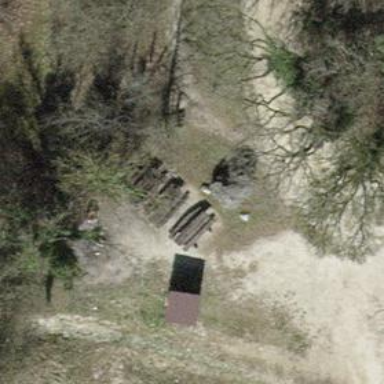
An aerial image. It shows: Picnic table located in leisure land area.